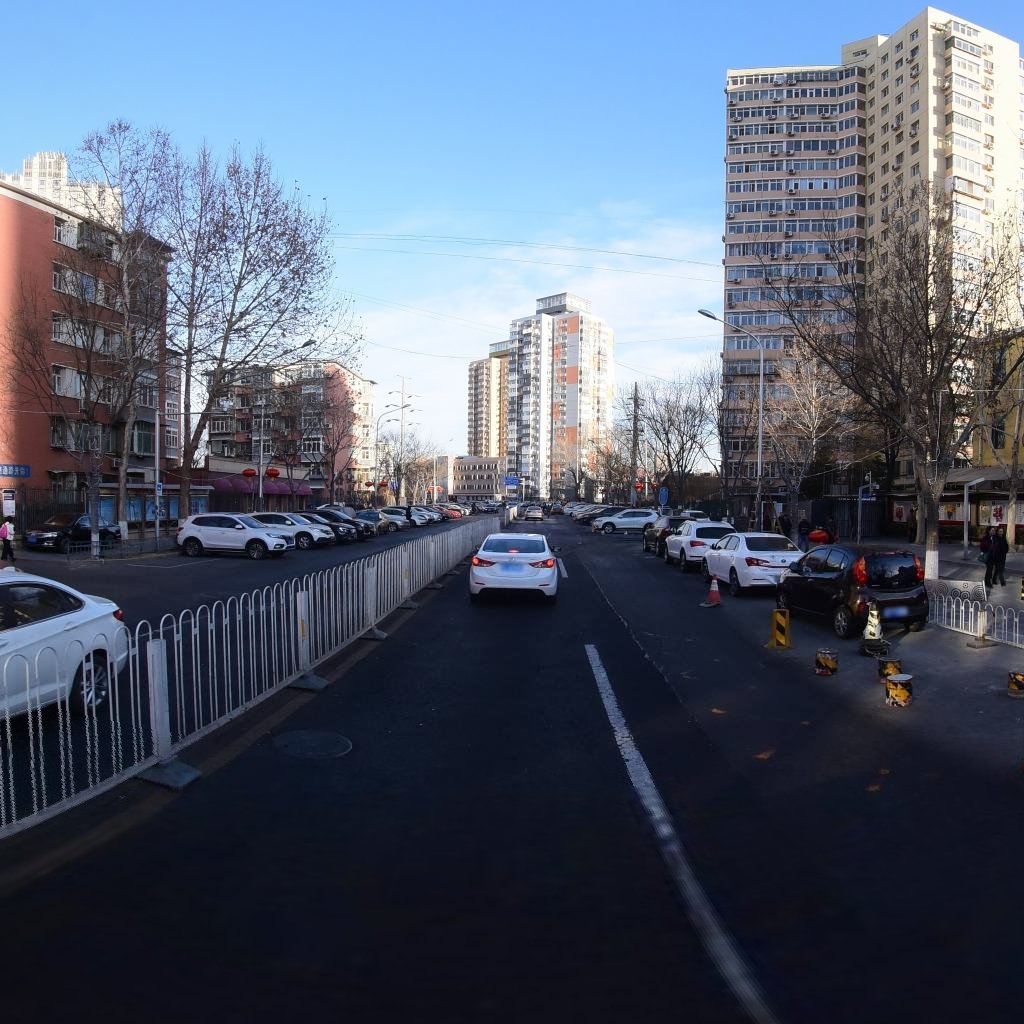
Region: Dongcheng
Road damage annotations: manhole cover, longitudinal patch